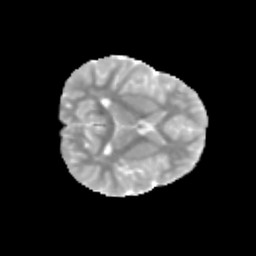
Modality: MD
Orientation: axial
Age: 10
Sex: male
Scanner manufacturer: siemens
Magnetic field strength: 3 T
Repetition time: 3.8 s
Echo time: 0.07 s